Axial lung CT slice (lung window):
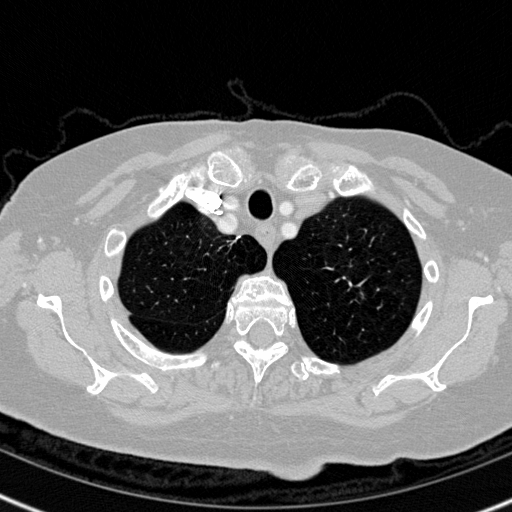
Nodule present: no